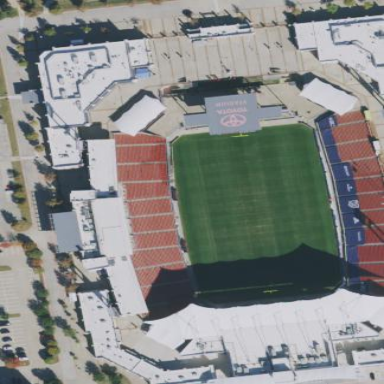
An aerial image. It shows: Soccer-specific stadium designed for leisure.